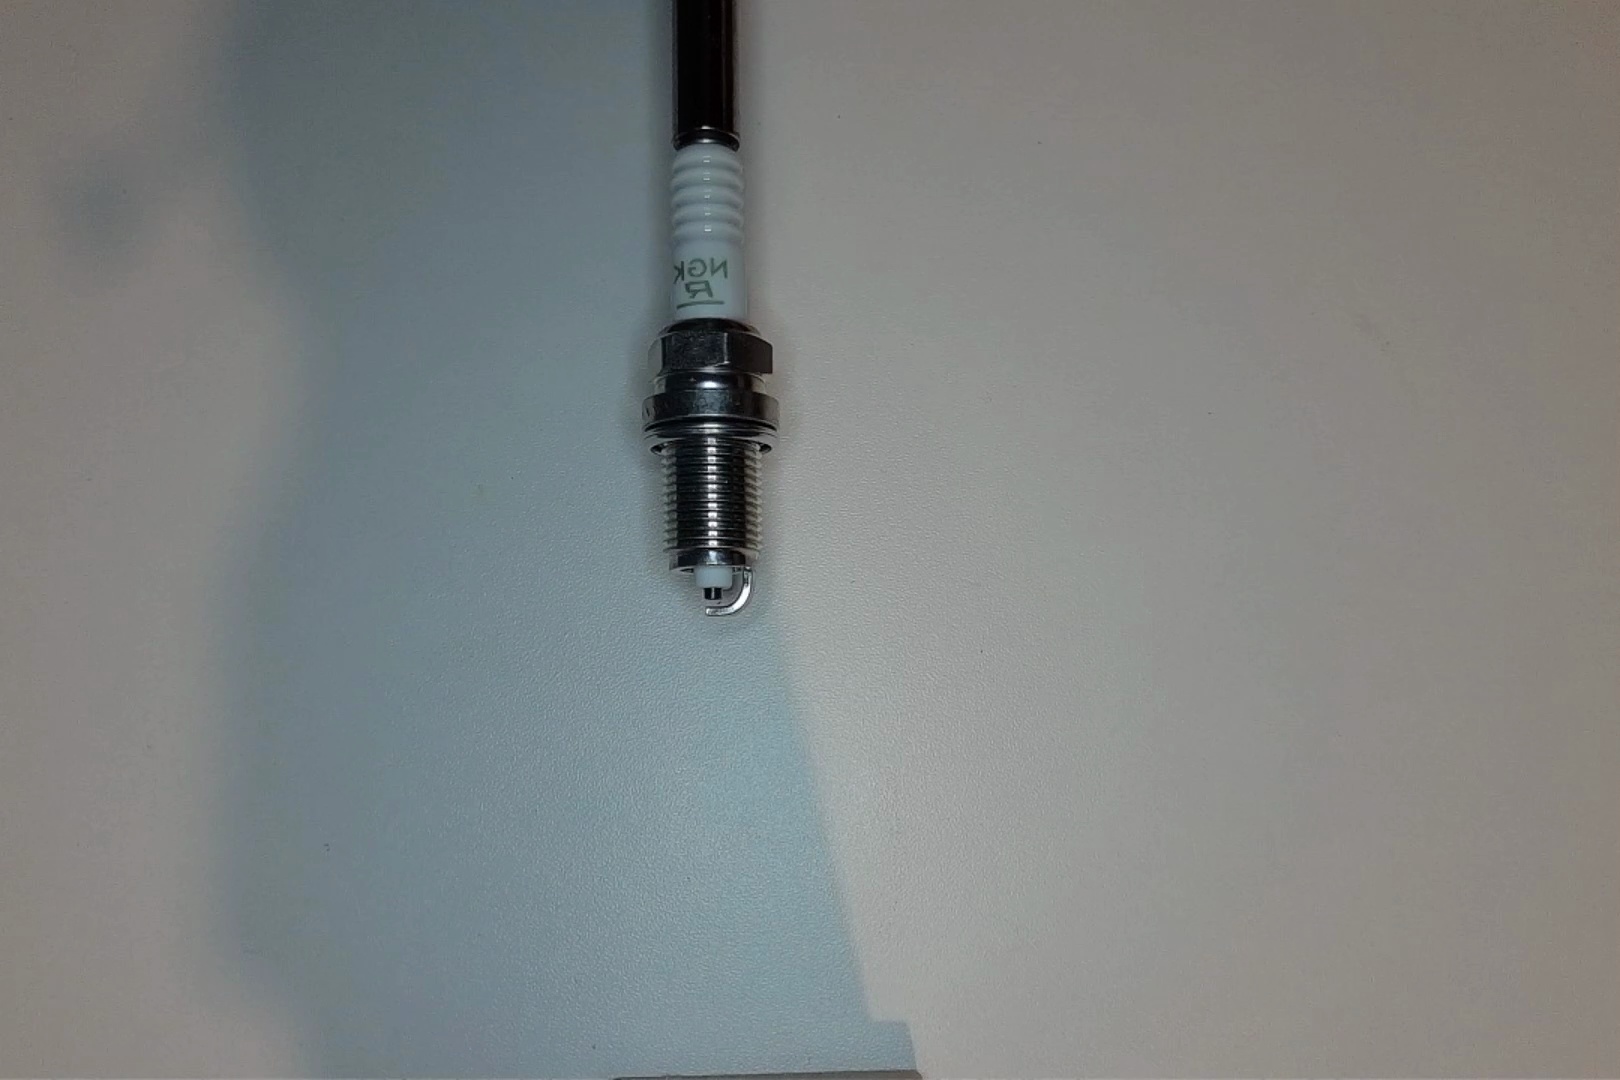
Label: no anomaly